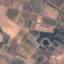
Label: PermanentCrop